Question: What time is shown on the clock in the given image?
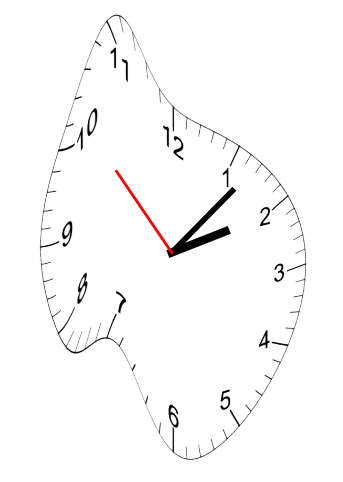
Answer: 02:06:52